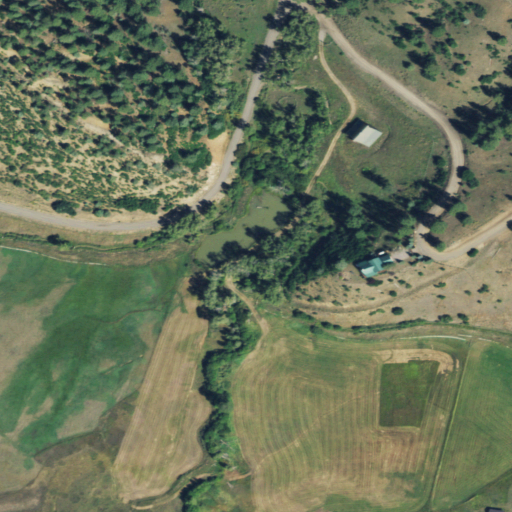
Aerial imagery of valley in Colorado named Captain Beal Gulch containing pasture, shrub, woody wetlands, evergreen forest, open development, herbaceous wetlands, and deciduous forest